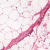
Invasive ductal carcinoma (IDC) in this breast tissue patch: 0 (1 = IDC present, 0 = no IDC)